Question: I am learning 'sympy', and wanted to verify the solution to an ODE. I do not yet quite understand sympy naming conventions.
Instead of doing the standard methods of loading all packages at the top, I wanted to just 'import sympy' and then use explicit long name to reference any other name inside sympy. On latest conda python
'''
Python 3.7.3 (default, Mar 27 2019, 22:11:17)
[GCC 7.3.0] :: Anaconda, Inc. on linux
'''
When typing
'''
import sympy
x = sympy.symbols('x')
y = sympy.Function('y')
ode = sympy.Eq(sympy.Derivative(y(x),x),1+2*x)
sol = sympy.dsolve(ode,y(x))
sympy.solvers.ode.checkodesol(ode,sol)
'''
And the above gives error
'''
Traceback (most recent call last):
File "<stdin>", line 1, in <module>
AttributeError: module 'sympy.solvers.solvers' has no attribute 'ode'
'''
But from the page <URL>
It says

But if I do the following, it works
'''
from sympy import checkodesol
checkodesol(ode,sol)
(True, 0)
'''
But I do not want to import 'checkodesol' explicitly. I want to just import 'sympy' and then use the long name to call 'checkodesol' or any other sympy sub packages, as this makes it more clear to me in the code where each function is coming from (at the cost of a little extra typing)
The question is, why using 'sympy.solvers.ode.checkodesol' does not work?
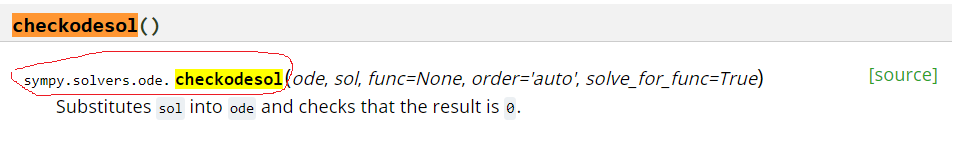
Answer: At the very top of the documentation you linked to, it says
> These are functions that are imported into the global namespace with
'from sympy import *'. These functions (unlike Hint Functions, below)
are intended for use by ordinary users of SymPy.
Then you can use 'checkodesol(ode, sol)' directly.
If you do 'import sympy', then you need to call
'''
sympy.checkodesol(ode, sol)
'''